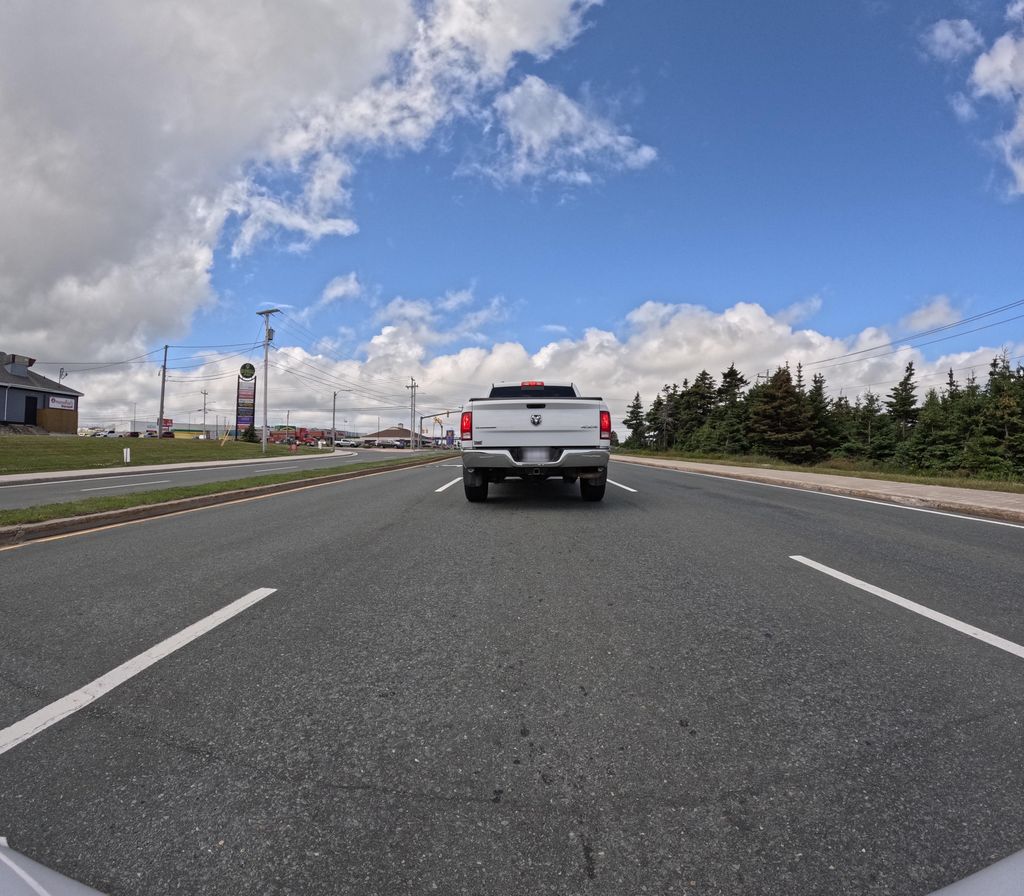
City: st_johns